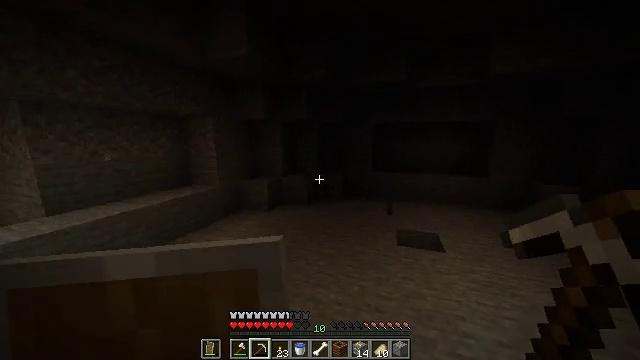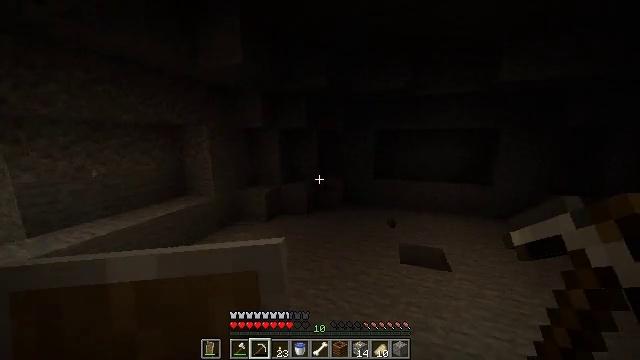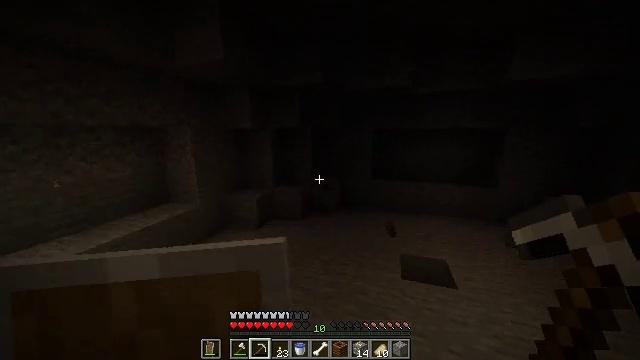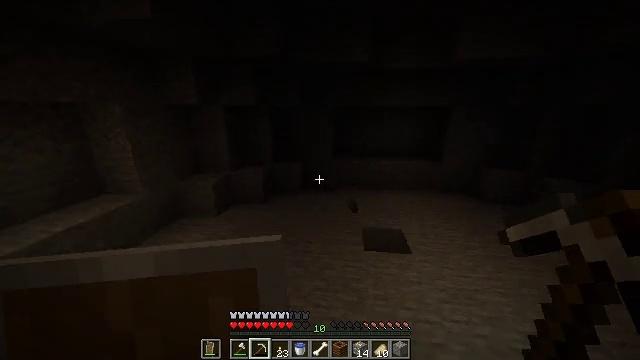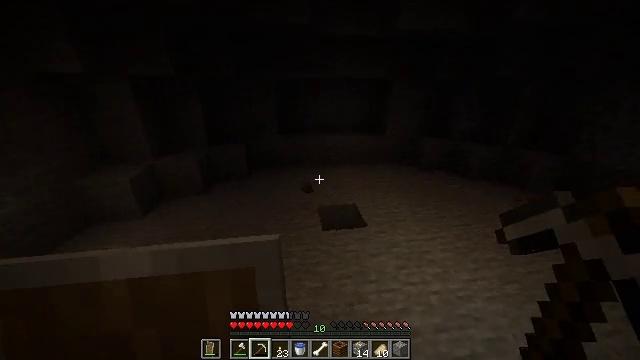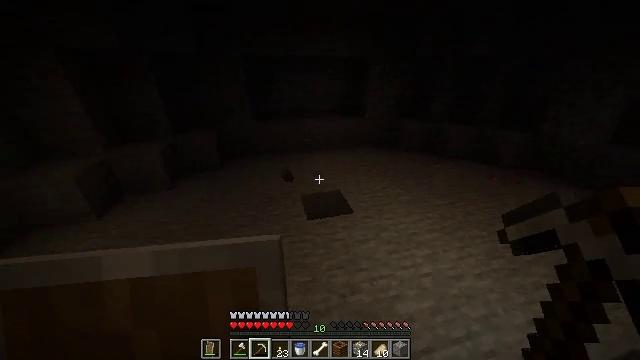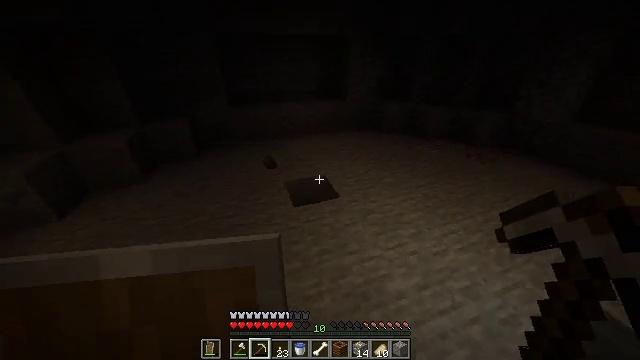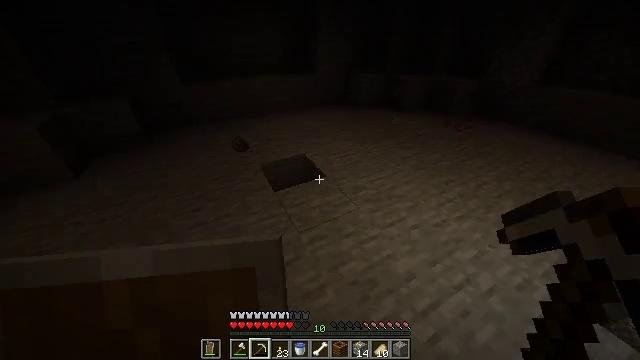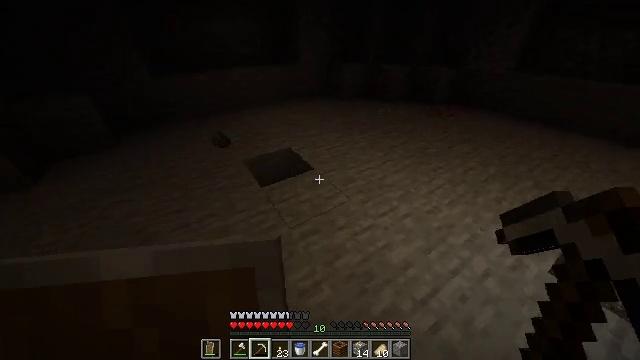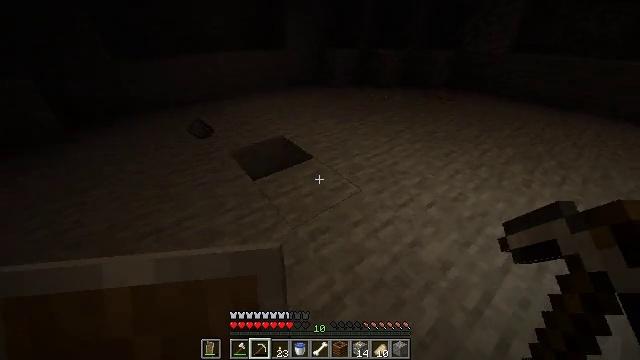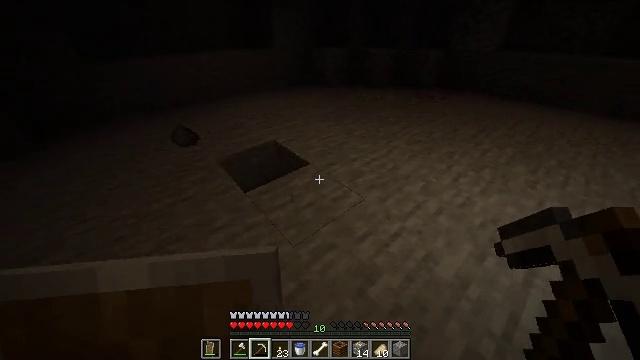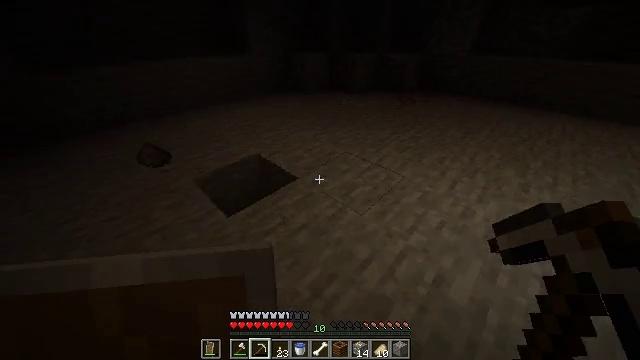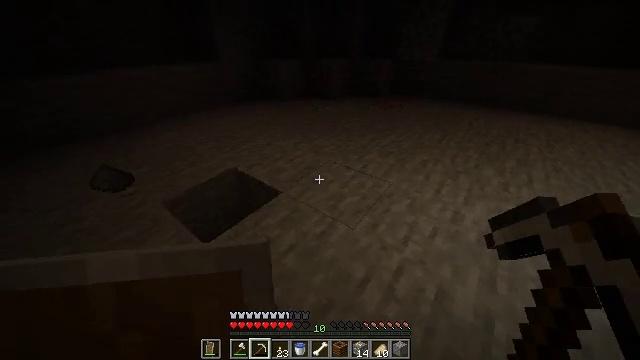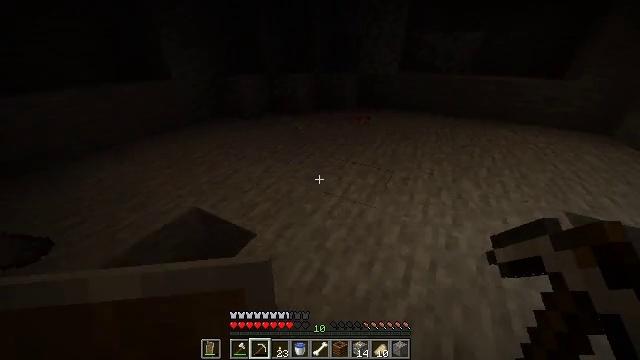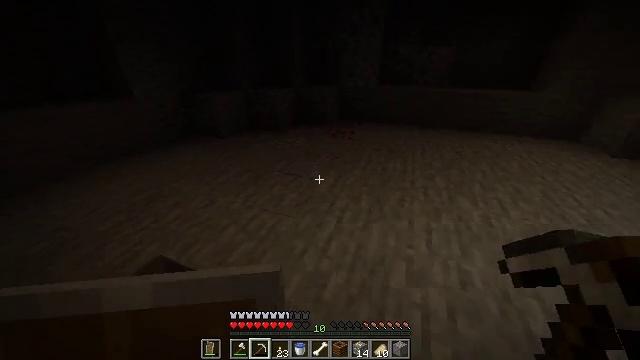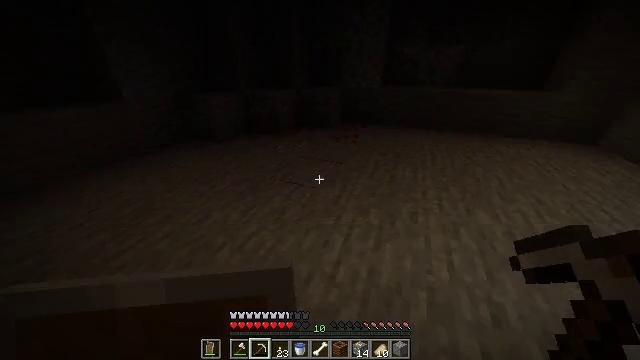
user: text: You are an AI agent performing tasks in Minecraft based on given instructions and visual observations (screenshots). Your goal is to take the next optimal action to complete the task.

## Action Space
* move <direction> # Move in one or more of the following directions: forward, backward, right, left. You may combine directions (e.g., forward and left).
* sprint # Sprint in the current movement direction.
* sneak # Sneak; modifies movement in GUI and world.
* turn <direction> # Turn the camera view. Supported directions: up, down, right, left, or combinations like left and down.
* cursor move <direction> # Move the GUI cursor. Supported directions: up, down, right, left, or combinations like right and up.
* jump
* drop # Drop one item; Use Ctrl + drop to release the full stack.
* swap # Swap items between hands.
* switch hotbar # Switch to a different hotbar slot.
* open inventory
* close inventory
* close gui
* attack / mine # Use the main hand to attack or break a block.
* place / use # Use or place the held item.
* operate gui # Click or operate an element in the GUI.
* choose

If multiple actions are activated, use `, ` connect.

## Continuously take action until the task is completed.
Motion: motion action
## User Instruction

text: Break the redstone ore to pick it up.
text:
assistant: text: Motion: move forward, sprint, jump
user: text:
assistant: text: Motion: move forward, sprint, turn right and down, jump
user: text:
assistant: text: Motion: move forward, sprint, turn right and down, jump
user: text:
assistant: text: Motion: move forward, sprint, turn right and down, jump
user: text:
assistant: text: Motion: move forward, sprint, turn right and down, jump
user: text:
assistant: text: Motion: move forward, sprint, turn right and down, jump
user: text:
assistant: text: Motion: move forward, sprint, turn right and down, jump
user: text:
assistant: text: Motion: move forward, sprint, turn right and down, jump
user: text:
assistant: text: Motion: move forward, sprint, turn right, jump
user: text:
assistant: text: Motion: move forward, sprint, turn right
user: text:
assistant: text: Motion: move forward, sprint, turn right
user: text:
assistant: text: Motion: move forward, sprint, turn right and up
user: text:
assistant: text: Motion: move forward, turn right and up
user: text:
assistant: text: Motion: move forward, turn right and up
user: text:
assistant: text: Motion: move forward
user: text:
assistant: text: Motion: move forward, sprint, turn left
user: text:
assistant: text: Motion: move forward, sprint
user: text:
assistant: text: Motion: move forward, sprint
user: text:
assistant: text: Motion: move forward, sprint
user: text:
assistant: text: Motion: move forward, sprint
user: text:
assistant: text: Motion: move forward, sprint, turn right
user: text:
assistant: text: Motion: move forward, sprint, turn right and up
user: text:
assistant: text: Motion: move forward, sprint
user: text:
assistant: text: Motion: move forward, sprint, turn left and down
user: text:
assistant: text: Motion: move forward, sprint, turn left and down
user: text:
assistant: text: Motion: move forward, sprint, turn down, attack / mine
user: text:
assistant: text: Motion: attack / mine
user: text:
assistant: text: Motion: attack / mine
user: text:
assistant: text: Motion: attack / mine
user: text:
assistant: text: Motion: attack / mine